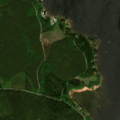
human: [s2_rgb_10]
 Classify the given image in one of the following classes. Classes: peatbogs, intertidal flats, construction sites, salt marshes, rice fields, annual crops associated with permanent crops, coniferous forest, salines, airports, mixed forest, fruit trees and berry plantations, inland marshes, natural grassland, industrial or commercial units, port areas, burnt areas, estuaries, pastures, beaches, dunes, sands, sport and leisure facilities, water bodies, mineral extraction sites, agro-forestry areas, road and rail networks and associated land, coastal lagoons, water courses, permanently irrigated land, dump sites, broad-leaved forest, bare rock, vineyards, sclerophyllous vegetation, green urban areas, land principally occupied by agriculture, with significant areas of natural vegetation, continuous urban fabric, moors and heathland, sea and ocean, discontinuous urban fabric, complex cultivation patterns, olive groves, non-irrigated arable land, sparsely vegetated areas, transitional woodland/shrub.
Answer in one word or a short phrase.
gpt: coniferous forest, mixed forest, sea and ocean